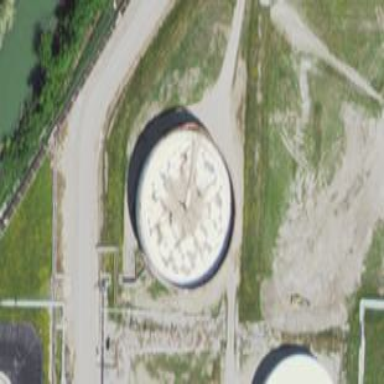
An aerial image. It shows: Storage tank that is man-made.